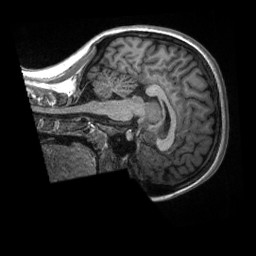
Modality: T1w
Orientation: sagittal
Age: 22
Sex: female
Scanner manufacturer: siemens
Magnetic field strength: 3 T
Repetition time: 2.3 s
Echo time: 0.00288 s